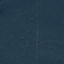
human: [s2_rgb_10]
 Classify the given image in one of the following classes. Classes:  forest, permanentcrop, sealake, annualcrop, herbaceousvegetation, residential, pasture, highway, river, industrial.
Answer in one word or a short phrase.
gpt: Forest